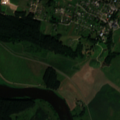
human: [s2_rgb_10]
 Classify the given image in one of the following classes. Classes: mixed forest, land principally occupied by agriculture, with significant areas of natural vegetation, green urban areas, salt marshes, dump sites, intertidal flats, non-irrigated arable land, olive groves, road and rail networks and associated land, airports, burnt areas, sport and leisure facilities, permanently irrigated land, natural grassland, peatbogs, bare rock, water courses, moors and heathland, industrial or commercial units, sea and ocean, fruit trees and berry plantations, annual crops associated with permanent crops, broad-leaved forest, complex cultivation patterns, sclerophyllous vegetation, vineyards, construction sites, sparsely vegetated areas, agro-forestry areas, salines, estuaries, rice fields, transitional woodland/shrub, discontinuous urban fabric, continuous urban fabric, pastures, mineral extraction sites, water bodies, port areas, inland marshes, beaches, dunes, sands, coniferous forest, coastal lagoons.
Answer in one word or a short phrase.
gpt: discontinuous urban fabric, pastures, complex cultivation patterns, land principally occupied by agriculture, with significant areas of natural vegetation, coniferous forest, water courses